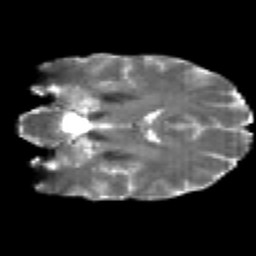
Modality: T2w
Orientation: coronal
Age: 36
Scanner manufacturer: siemens
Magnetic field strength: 3 T
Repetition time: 2.2 s
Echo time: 0.084 s